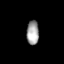
Tissue: skin
Cell type: Myeloid cells
Senescence score: 0.7005
Nuclear area (px): 292
Mean DAPI intensity: 159.223